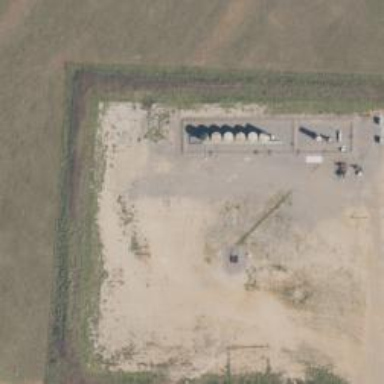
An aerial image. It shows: Storage tank with man-made structure.